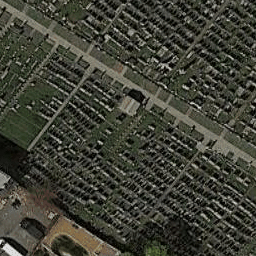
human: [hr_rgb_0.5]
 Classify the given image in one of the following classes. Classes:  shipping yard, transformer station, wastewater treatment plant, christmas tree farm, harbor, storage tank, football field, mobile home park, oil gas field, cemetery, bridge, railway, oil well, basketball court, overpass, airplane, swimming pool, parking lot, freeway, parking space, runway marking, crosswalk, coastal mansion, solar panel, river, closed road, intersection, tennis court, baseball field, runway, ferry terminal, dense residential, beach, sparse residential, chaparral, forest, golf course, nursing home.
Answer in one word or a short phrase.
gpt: cemetery